Question: I want to mimic the features of gallery app provided in Sony Xperia in iPhone app. I gallary app, images are shown in grid grouped by date and the first photo of the section is twice in size than the others. On pinching out / in, all photos get zoom out / in.

I used PSTCollectionView as suggested by Lithu T.V and have created a custom layout. In that layout I have overridden '- (NSArray *)layoutAttributesForElementsInRect:(CGRect)rect'. Bellow is the code for same.
'''
// called continuously as the rect changes
- (NSArray *)layoutAttributesForElementsInRect:(CGRect)rect {
NSArray *attribs = [super layoutAttributesForElementsInRect:rect];
NSMutableArray *arrmFrames=nil;
for (int i=0;i<attribs.count;i++) {
UICollectionViewLayoutAttributes *attributesInitial=[attribs objectAtIndex:0];
UICollectionViewLayoutAttributes *attributes=[attribs objectAtIndex:i];
//Take initial frame from first cell
if(i==0)
fFirstCellsY = attributes.frame.origin.y;
//while Y is constant, save the adjusted frames for next cells
else if(attributes.frame.origin.y<fFirstCellsY+attributesInitial.frame.size.height)
{
if(arrmFrames==nil)
arrmFrames=[[NSMutableArray alloc]init];
attributes.frame=CGRectMake(attributes.frame.origin.x, attributesInitial.frame.origin.y, attributes.frame.size.width, attributes.frame.size.height);
[arrmFrames addObject:NSStringFromCGRect(CGRectMake(attributes.frame.origin.x, attributes.frame.origin.y+attributes.frame.size.height+10, attributes.frame.size.width, attributes.frame.size.height))];
}
//Adjust the frame of other cells
else
{
CGRect frame = attributes.frame;
attributes.frame=CGRectFromString((NSString*)[arrmFrames objectAtIndex:0]);
[arrmFrames removeObjectAtIndex:0];
[arrmFrames addObject:NSStringFromCGRect(frame)];
}
}
}
return attribs;
}
'''
This works and the layout is looking like I wanted.
By this method more cells become visible than those by using default layout and my layout looks OK. but when I scroll down then some visible cells are getting reloaded. I guess the reason is the delegate method '- (PSUICollectionViewCell *)collectionView:(PSUICollectionView *)cv cellForItemAtIndexPath:(NSIndexPath *)indexPath' is getting called before '- (NSArray *)layoutAttributesForElementsInRect:(CGRect)rect' which is there in my custom layout. and so the cells which were not visible in default layout but visible in custom layout are reloaded late.
How can I overcome this?
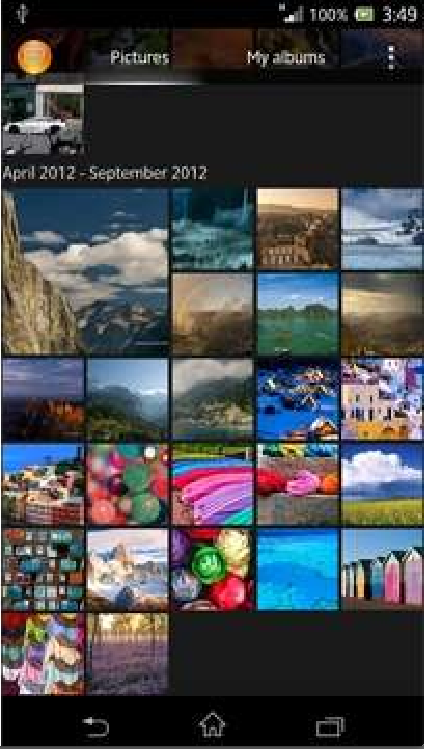
Answer: Use <URL>
If app is supposed to support in less than 5.0 use <URL>
<URL>